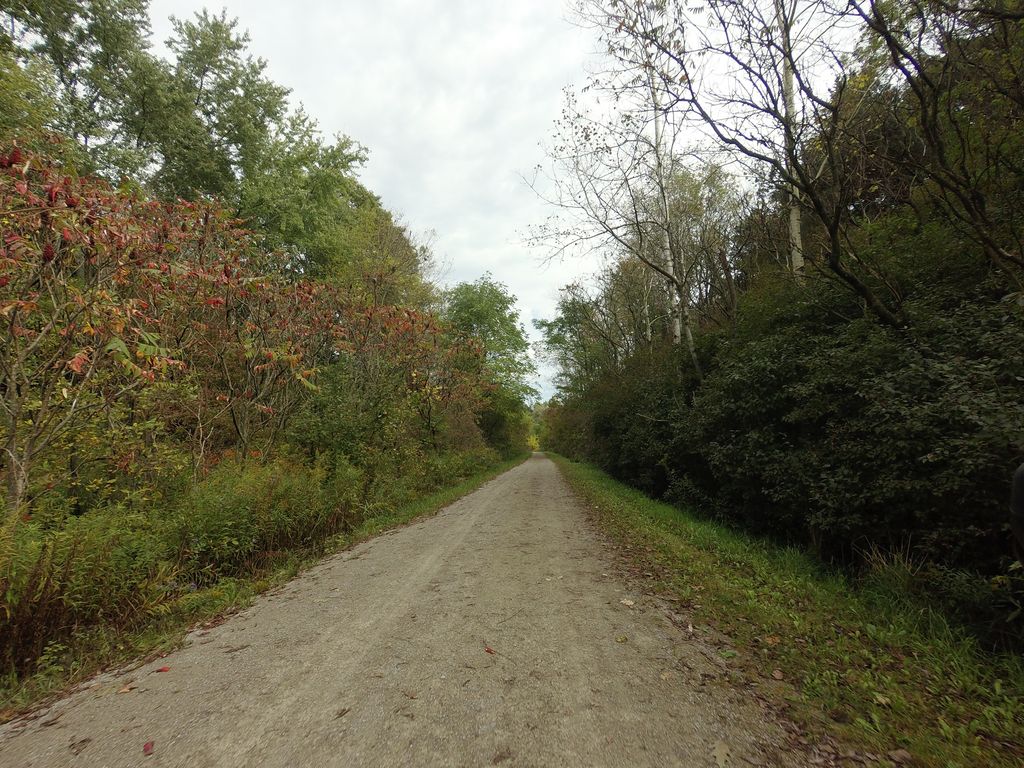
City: hamilton